Field crop: tomato
Growth stage: 1
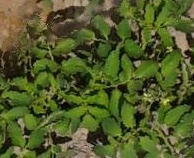
Species: tomato